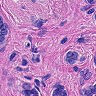
Metastatic tissue present: yes